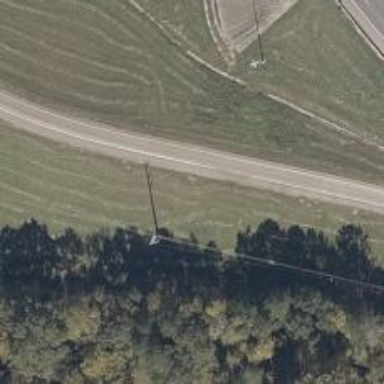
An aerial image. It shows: Power pole.